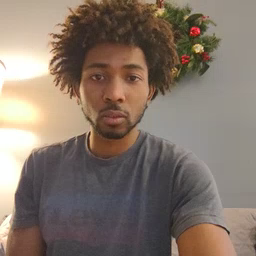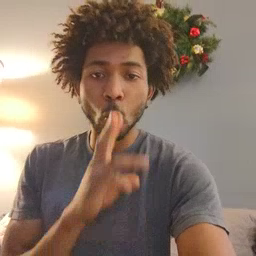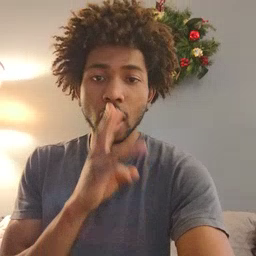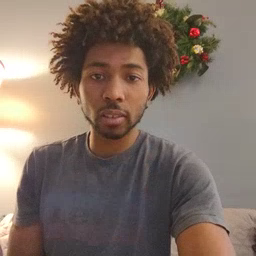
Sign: water